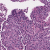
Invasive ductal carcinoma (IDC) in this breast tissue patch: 1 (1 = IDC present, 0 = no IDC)